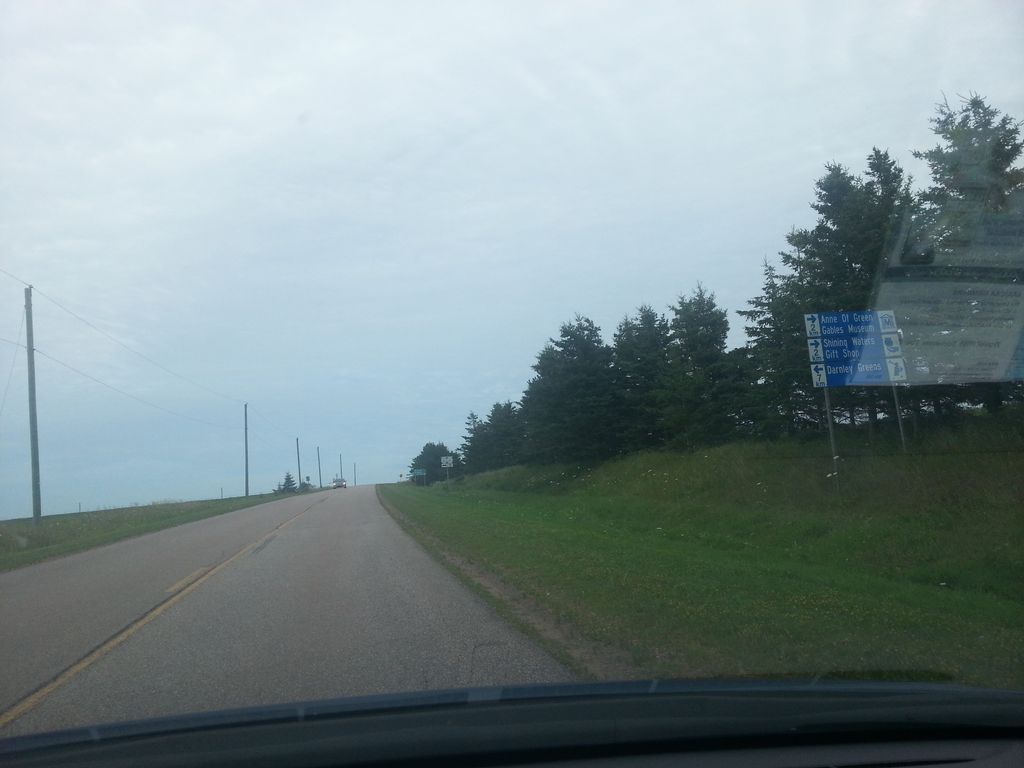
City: charlottetown